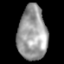
Tissue: lung
Cell type: Myeloid cells
Senescence score: 0.1984
Nuclear area (px): 1537
Mean DAPI intensity: 155.521